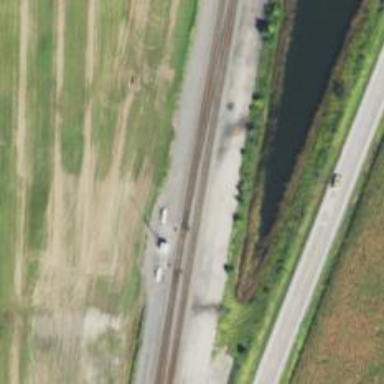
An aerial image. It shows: Railroad crossover.